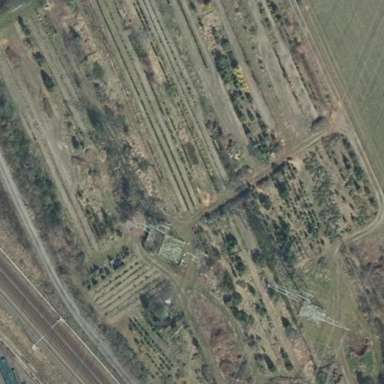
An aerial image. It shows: Plant nursery.